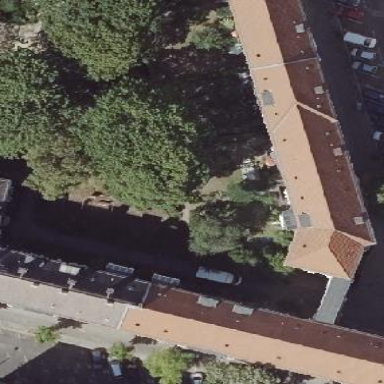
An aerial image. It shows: Apartment building with hipped roof.